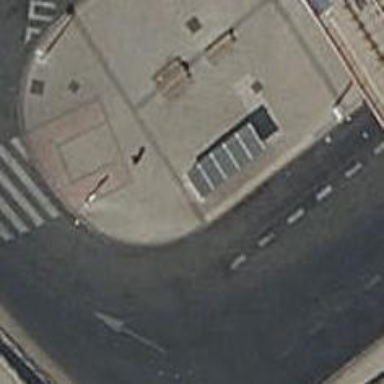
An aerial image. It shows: Bus stop with shelter. It is platform for public transport.